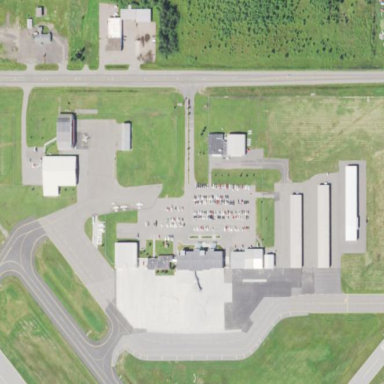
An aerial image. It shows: Apron at the airport.